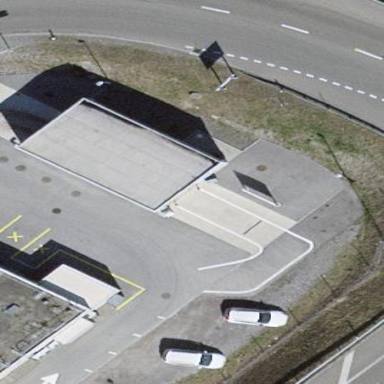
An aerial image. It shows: Building housing car wash facility.